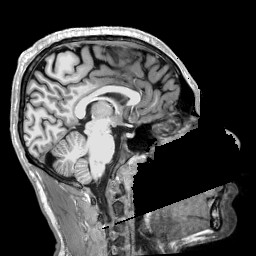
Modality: T1w
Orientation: sagittal